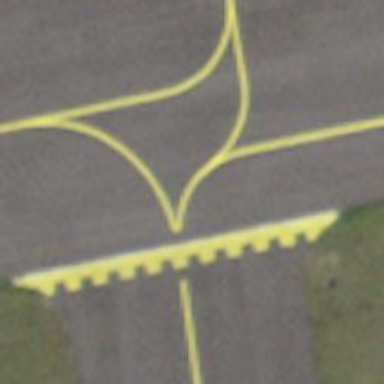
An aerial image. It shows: View of taxiway at the airport.